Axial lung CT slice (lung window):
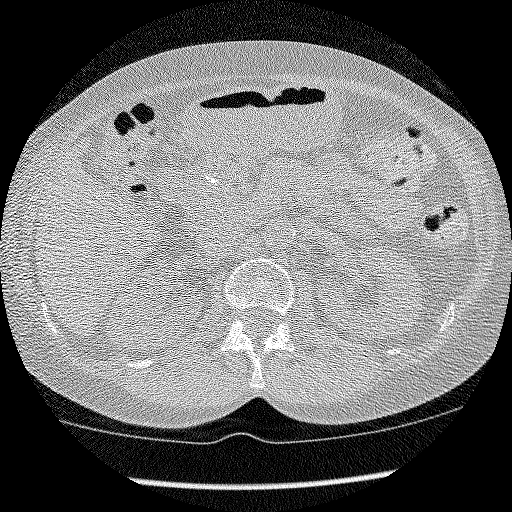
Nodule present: no